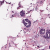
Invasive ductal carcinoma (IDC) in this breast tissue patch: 1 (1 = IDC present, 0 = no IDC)